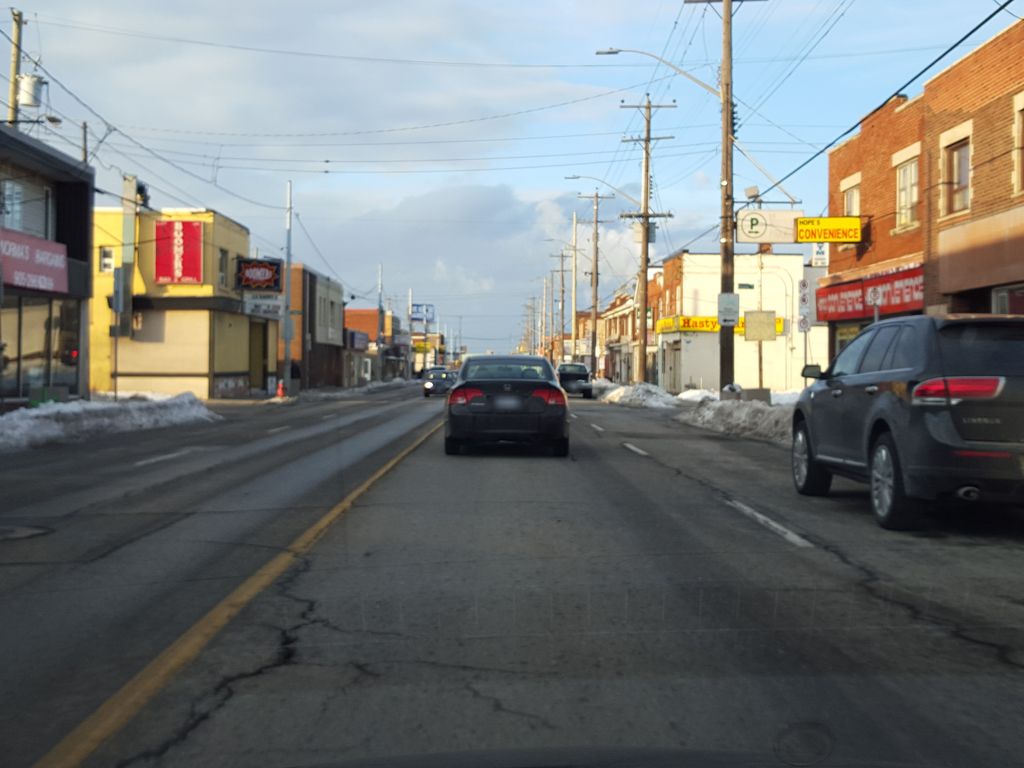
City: hamilton